Brain MRI, t1w sequence, axial 2D slice.
Patient: age 38, sex F, weight 78 kg, height 1.78 m
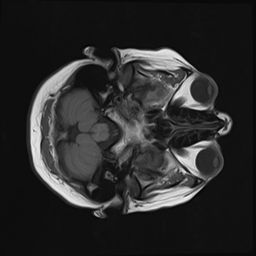